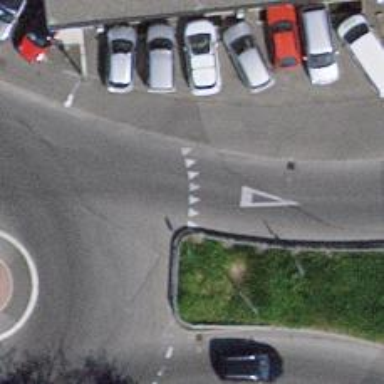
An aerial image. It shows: Road with "give way" sign.